Question: I have many markers.
On the left I have list of marker-abstractions of actual markers on the google map.
I decided to use polylines
'''
var flightPlanCoordinates = [
new google.maps.LatLng(near_cursor_lat, near_cursor_lon),
new google.maps.LatLng(marker_lat, marker_lon)
];
var flightPath = new google.maps.Polyline({
path: flightPlanCoordinates,
strokeColor: "#FF0000",
strokeOpacity: 1.0,
strokeWeight: 2
});
flightPath.setMap(map);
'''
the idea is that user points his mouse on the marker-abstraction box on the left, and then he shown the line which goes from marker-abstraction to actual marker on the map. I already have everything except of the 'STARTING POINT'(red dots on the image)
Some details:
When the mouse is pointed to the box that sais PERSON1, I want the coordinates of the first red dot. When the mouse is pointed to the box that sais PERSON2, I want the coordinates of the second red dot. And so on. There is a trick part- left boxes are located outside the google maps div; in addition, if there are many boxes with PERSONS, the left div will allow to scroll those persons up and down, so the vertical correlation between the persons box, and the red dot is dynamic.
In theory, , I need an event that is triggered when I point to one of the boxes. When even is fired, I need to measure the vertical distance in pixels from the top to the mouse pointer. Then, when I have the vertical distance, I need to perform some action that would measure same vertical distance on the google map, and would get me that point on the map in lat/lon coordinates.

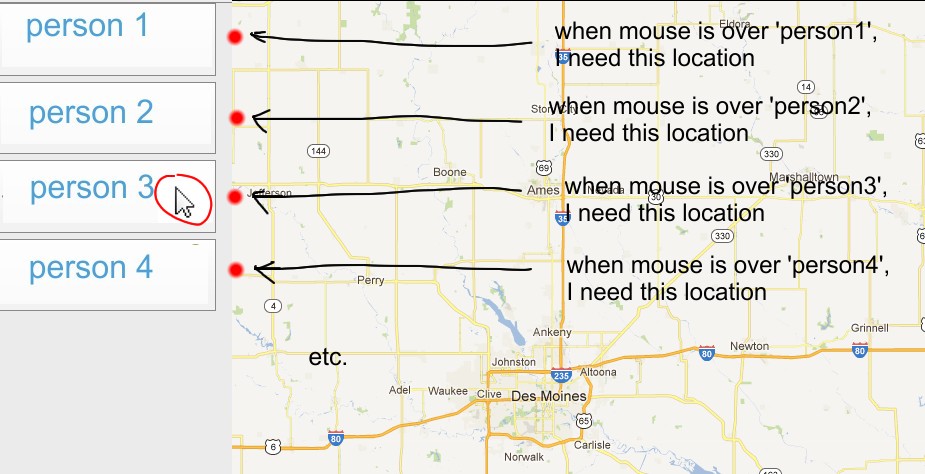
Answer: This should be the answer to your question :
You should be using markers to represent (persons) and then add a listener onMouseOver like in the below post :
'''
var overlay = new google.maps.OverlayView();
overlay.draw = function() {};
overlay.setMap(map); // 'map' is new google.maps.Map(...)
'''
Use overlay in the listener to get the projection and the pixel coordinates:
'''
google.maps.event.addListener(marker, 'mouseover', function() {
var projection = overlay.getProjection();
var pixel = projection.fromLatLngToContainerPixel(marker.getPosition());
// use pixel.x, pixel.y ... (after some rounding)
});
'''
copied from :
<URL>